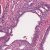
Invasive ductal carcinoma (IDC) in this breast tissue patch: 0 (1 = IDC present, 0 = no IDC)